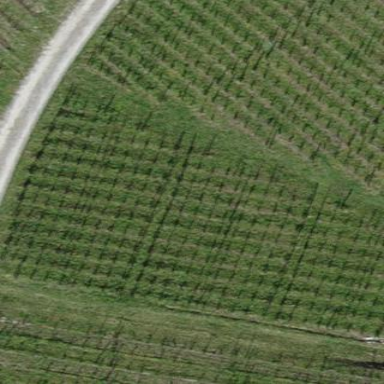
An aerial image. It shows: Vineyard.